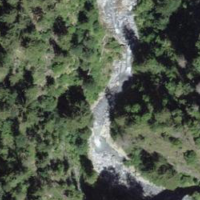
EUNIS habitat code: 45
Species observed at this site:
Callimorpha dominula